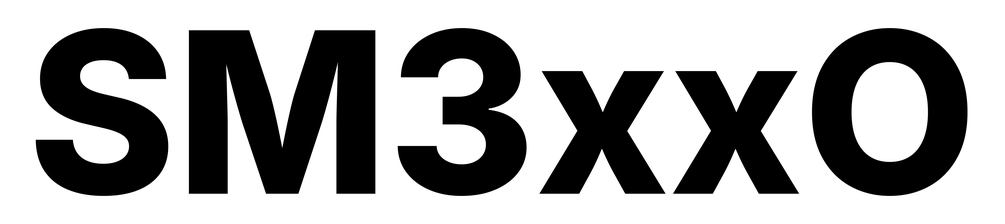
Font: Inter_ExtraBold